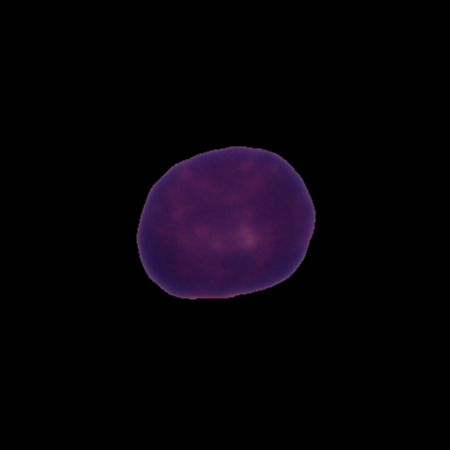
Label: healthy